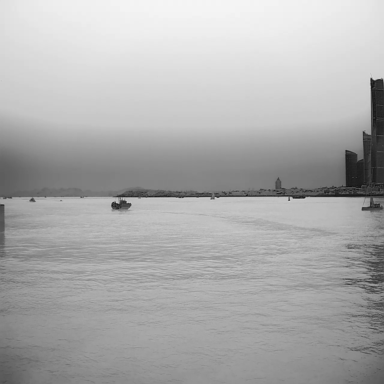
There are five objects shown in the infrared image, including two bulk_carriers, two sailboats, and a container_ship.